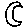
Label: moon